Field crop: tomato
Growth stage: 1
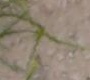
Species: cyperus